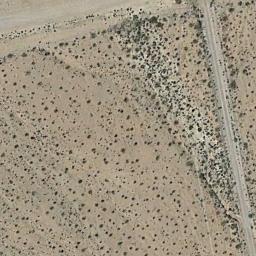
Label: chaparral